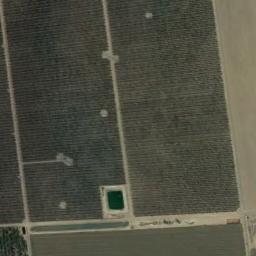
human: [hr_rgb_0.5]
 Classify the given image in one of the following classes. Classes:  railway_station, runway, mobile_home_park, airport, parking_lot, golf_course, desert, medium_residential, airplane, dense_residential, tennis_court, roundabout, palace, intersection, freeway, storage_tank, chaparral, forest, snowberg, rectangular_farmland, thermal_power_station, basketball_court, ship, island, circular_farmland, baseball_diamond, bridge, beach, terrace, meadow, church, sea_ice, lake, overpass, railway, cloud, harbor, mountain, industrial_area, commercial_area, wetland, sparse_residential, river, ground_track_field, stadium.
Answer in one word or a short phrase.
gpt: rectangular_farmland